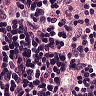
Metastatic tissue present: no